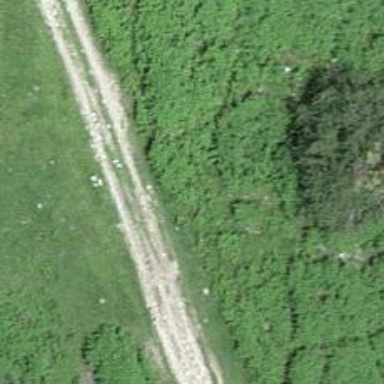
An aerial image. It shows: Path with pebblestone surface and grade3 tracktype.